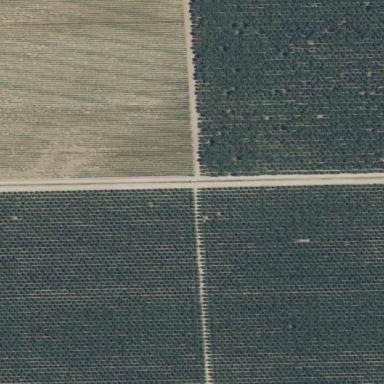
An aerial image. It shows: Almond orchard with rows of almond trees.